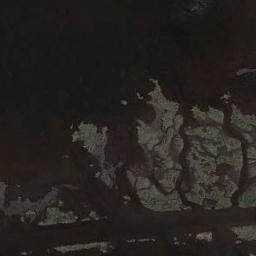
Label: wetland